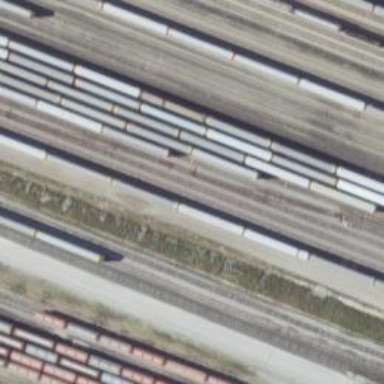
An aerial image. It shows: Railway yard.